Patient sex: M
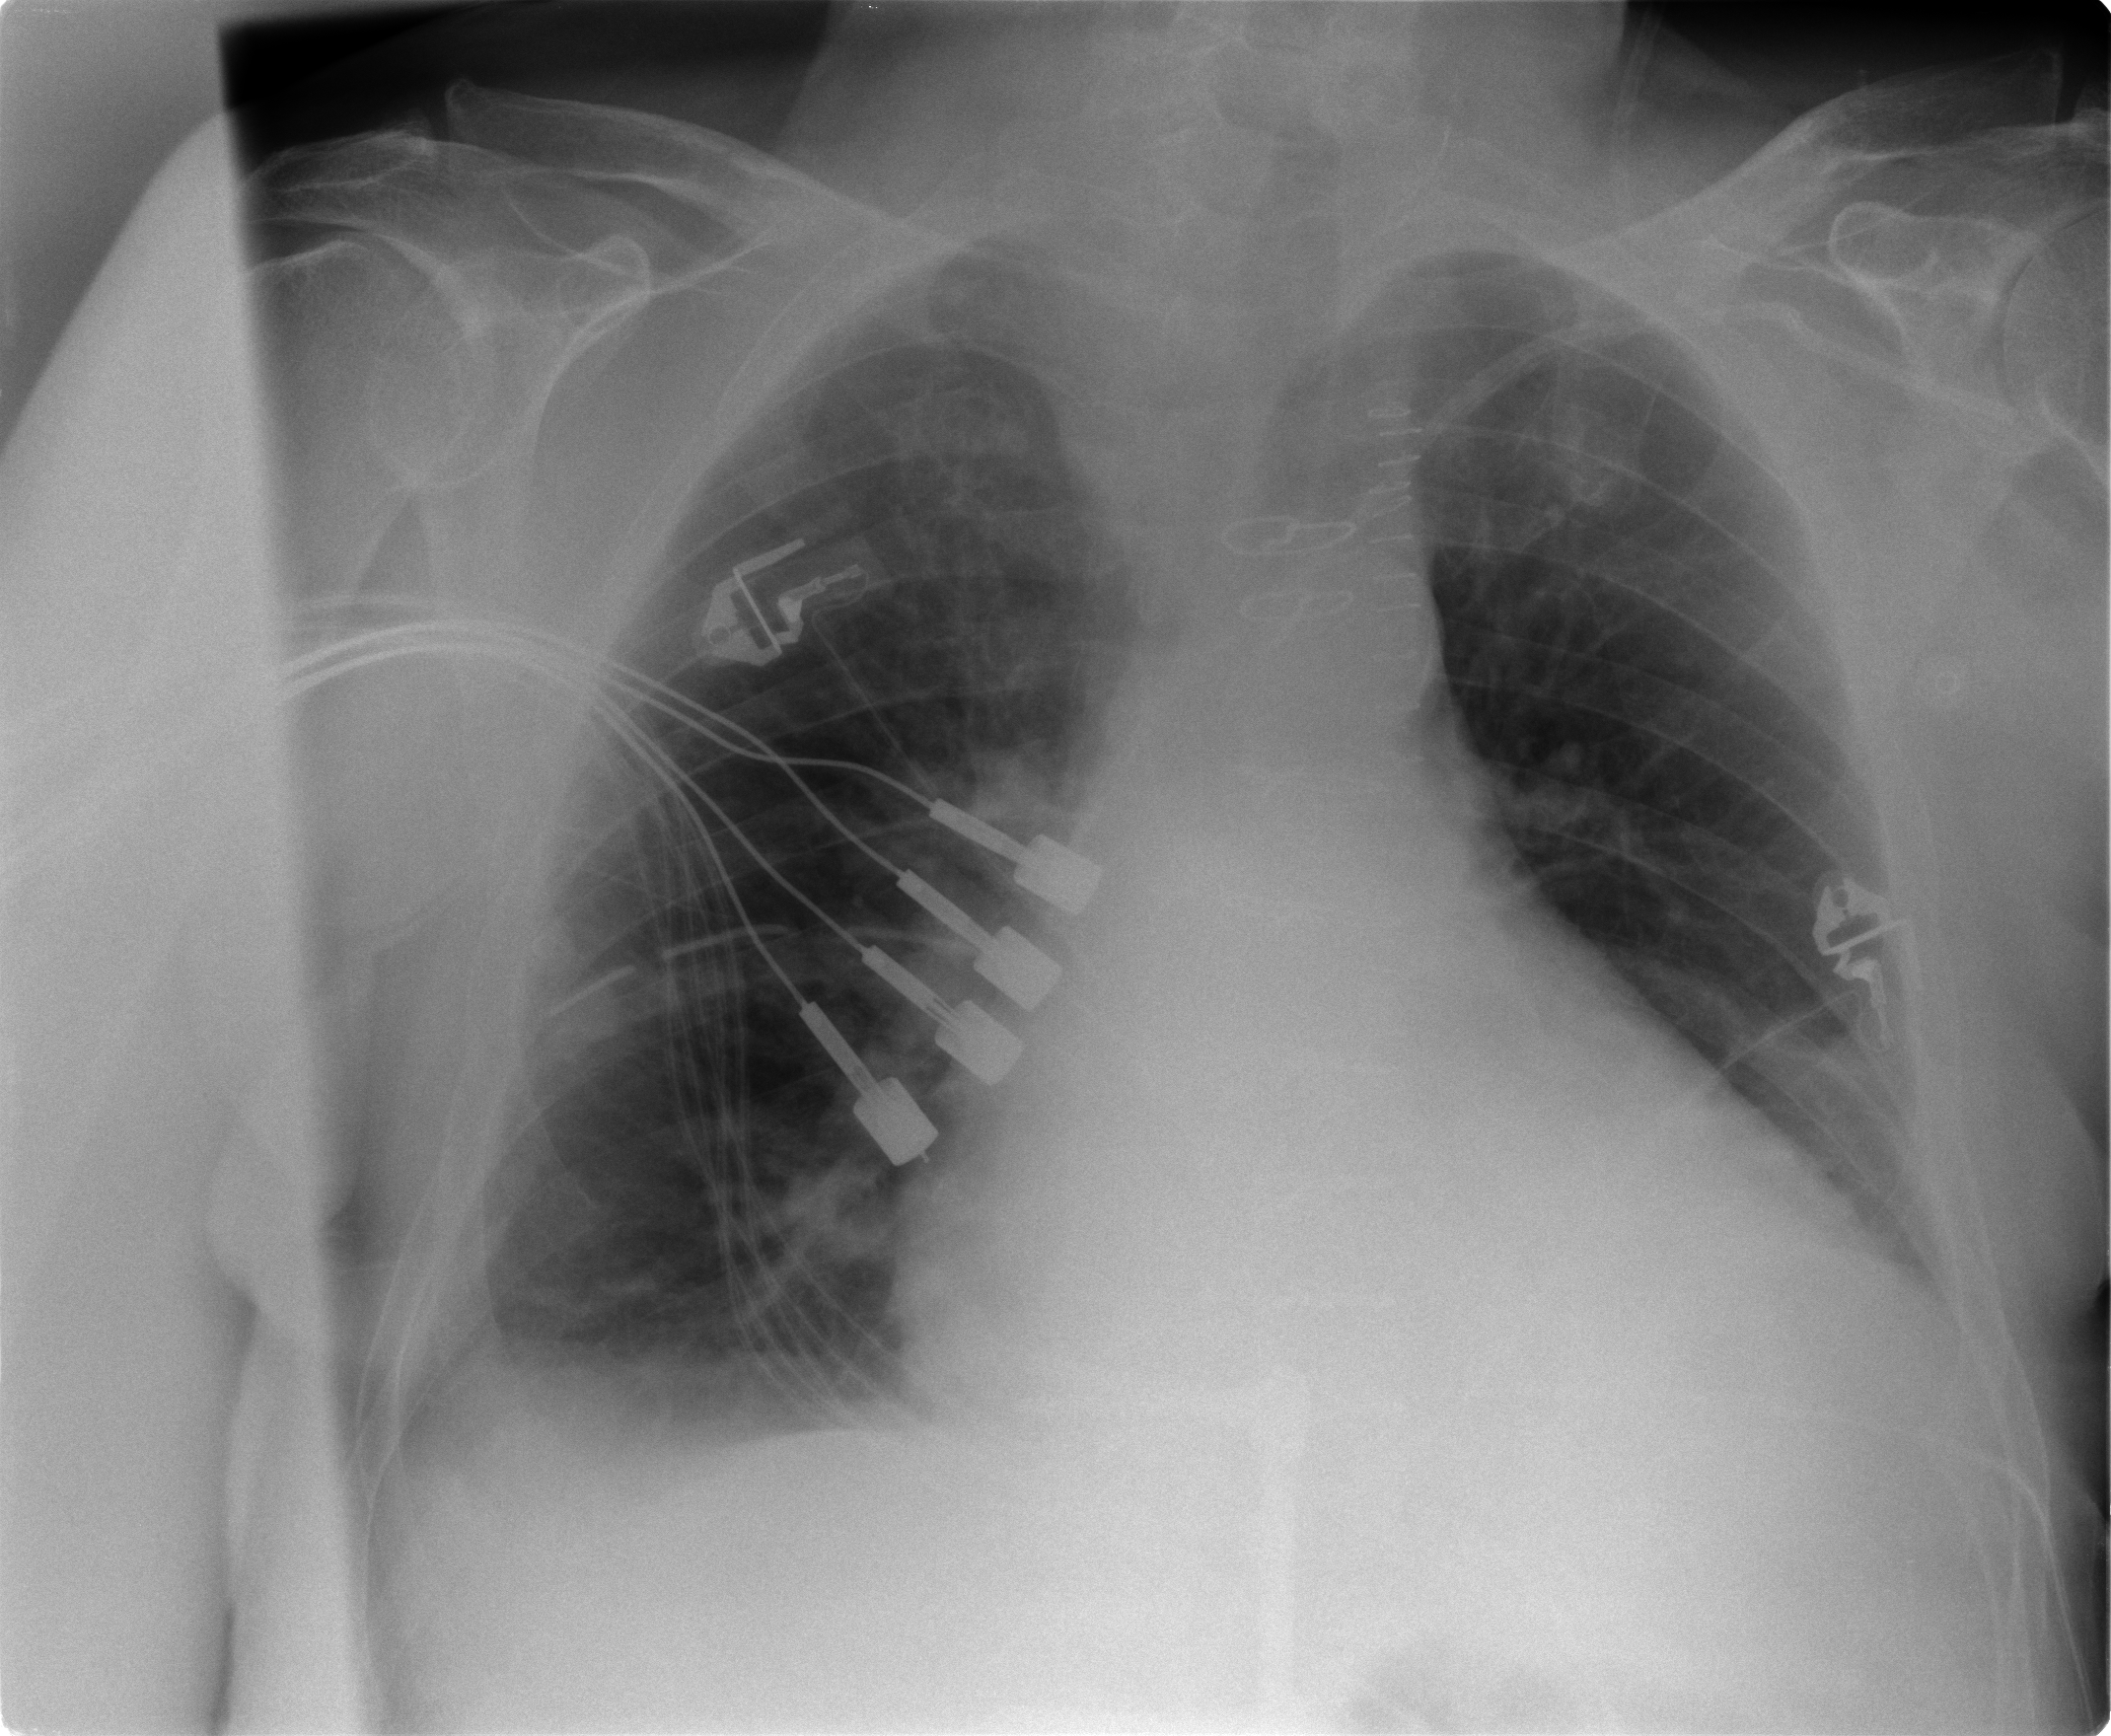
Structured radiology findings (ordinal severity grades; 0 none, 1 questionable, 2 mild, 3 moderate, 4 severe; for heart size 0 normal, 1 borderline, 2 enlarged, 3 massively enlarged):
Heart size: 3
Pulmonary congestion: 1
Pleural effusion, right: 2
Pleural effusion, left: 1
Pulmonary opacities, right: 0
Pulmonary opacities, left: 0
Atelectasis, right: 2
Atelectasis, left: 2